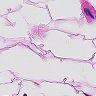
Metastatic tissue present: no